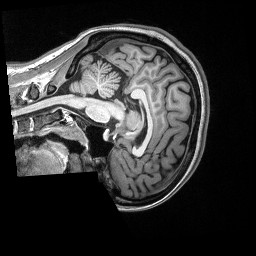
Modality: T1w
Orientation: sagittal
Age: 20
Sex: female